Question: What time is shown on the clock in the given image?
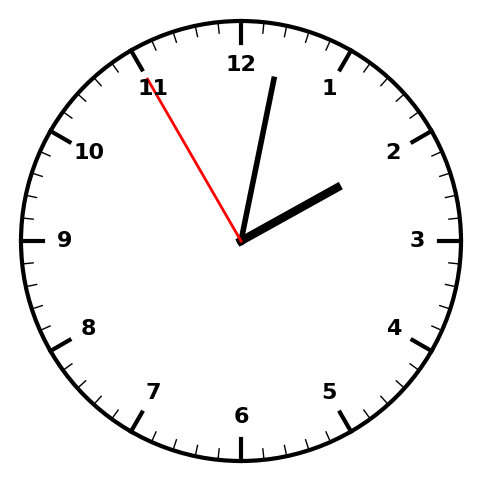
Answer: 02:01:55